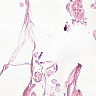
Metastatic tissue present: no